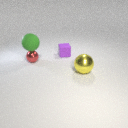
large yellow metal sphere to the right of small purple rubber cube